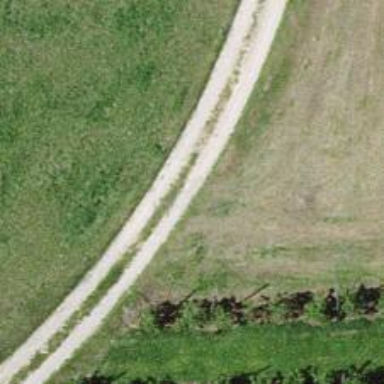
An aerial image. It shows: Service road with gravel surface of grade 3 tracktype.